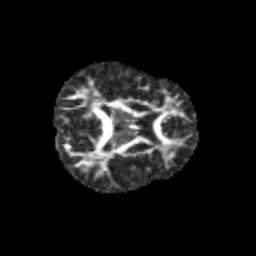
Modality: FA
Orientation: axial
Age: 9
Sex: female
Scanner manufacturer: siemens
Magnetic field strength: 3 T
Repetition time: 3.8 s
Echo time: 0.07 s